Question: Is it possible to delete/change the page numeration in QPrintPreviewWidget? I tried to "delete" it by setting the page margins to (0, 10, 0, 3). In the print-preview dialog it looks fine: the page number goes beyond the page border. But when I print pages, there are still page numbers.
'''
#!/usr/bin/env python
# -*- coding:utf-8 -*-
from PyQt4 import QtGui, QtCore
import sys
html_text = """
<html><head>
<meta http-equiv="Content-Type" content="text/html; charset=UTF-8" /></head>
<body>
<p><span style=" font-size:20pt; font-weight:600;">QTextEdit</span></p>
</body></html>
"""
class Preview(QtGui.QMainWindow):
def __init__(self):
super(Preview, self).__init__()
self.textedit = QtGui.QTextEdit()
codec = QtCore.QTextCodec.codecForHtml(html_text)
unucode_string = codec.toUnicode(html_text)
self.textedit.setHtml(unucode_string)
self.preview_widget = QtGui.QPrintPreviewWidget(self)
self.preview_widget.resize(1100, 800)
self.preview_widget.move(50, 50)
self.preview_widget.paintRequested.connect(self.print_preview)
self.preview_widget.updatePreview()
self.resize(1200, 820)
self.show()
def print_preview(self, printer):
printer.setOrientation(1)
printer.setPageSize(8)
# this is my attempt to solve problem:
# printer.setPageMargins(0, 10, 0, 3, 0)
self.textedit.print_(printer)
if __name__ == '__main__':
app = QtGui.QApplication(sys.argv)
mainWindows = []
for fn in sys.argv[1:] or [None]:
preview = Preview()
preview.show()
mainWindows.append(preview)
sys.exit(app.exec_())
'''

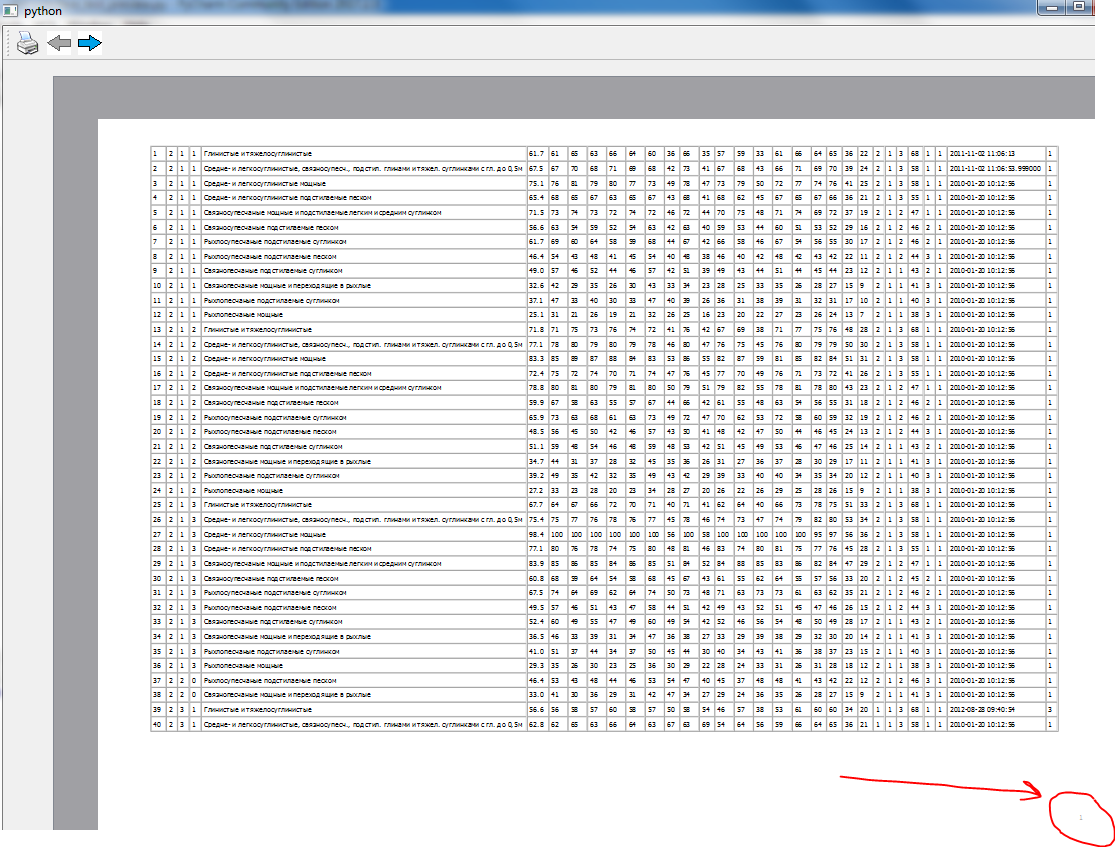
Answer: Try setting the page-size of the document. Below is a demo based on your example. (Note that if you use a text-widget to hold the html, you show it, otherwise the page-resizing will not work correctly).
'''
import sys
from PyQt4 import QtGui, QtCore
html = """<html><body>%s</body></html>""" % """
<p><span style=" font-size:20pt; font-weight:600;">QTextEdit</span></p>
""" * 20
class Window(QtGui.QMainWindow):
def __init__(self):
super(Window, self).__init__()
self.document = QtGui.QTextDocument(self)
self.document.setHtml(html)
self.preview = QtGui.QPrintPreviewWidget(self)
self.preview.paintRequested.connect(self.handlePaintRequest)
self.setCentralWidget(self.preview)
def handlePaintRequest(self, printer):
printer.setOrientation(QtGui.QPrinter.Landscape)
printer.setPageSize(QtGui.QPrinter.A3)
self.document.setPageSize(
QtCore.QSizeF(printer.width(), printer.height()))
self.document.print_(printer)
if __name__ == '__main__':
app = QtGui.QApplication(sys.argv)
window = Window()
window.setGeometry(600, 100, 1200, 800)
window.show()
sys.exit(app.exec_())
'''